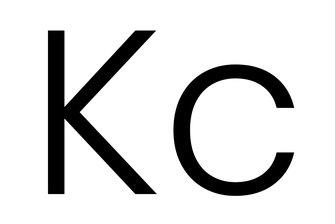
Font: Poppins-Light